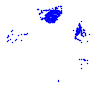
Particle: pion